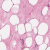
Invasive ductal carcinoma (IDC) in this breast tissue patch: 0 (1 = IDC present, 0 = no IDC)